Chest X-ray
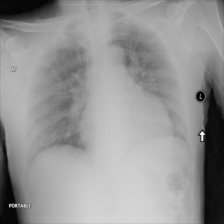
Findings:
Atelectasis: negative
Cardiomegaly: negative
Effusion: negative
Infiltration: negative
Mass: negative
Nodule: negative
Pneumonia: negative
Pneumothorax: negative
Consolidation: negative
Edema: negative
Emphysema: negative
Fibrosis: negative
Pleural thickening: negative
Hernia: negative